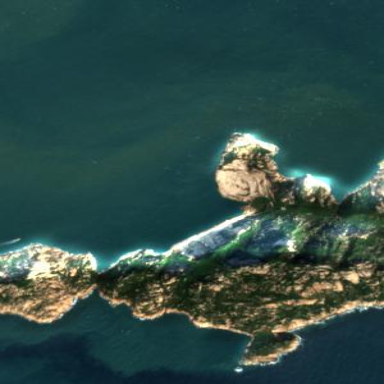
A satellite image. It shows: Picturesque coastline scene.